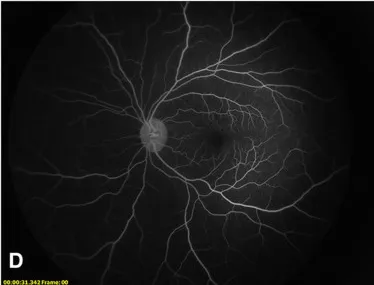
Fundus photography, FFA, and OCT images of the patient. (C,D) normal retinal vessels without obstruction.
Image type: ophthalmic_imaging (ophthalmic_angiography)